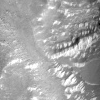
Atmospheric dust classification: not_dusty